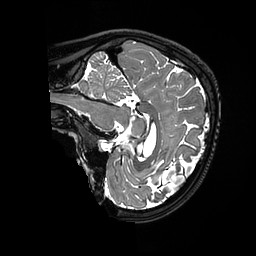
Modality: T2w
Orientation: sagittal
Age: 23
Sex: female
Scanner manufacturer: ge
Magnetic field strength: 3 T
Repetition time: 3.202 s
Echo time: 0.06636 s